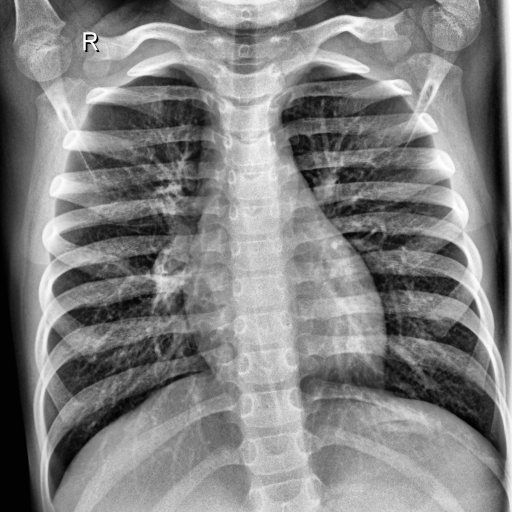
Finding: NORMAL